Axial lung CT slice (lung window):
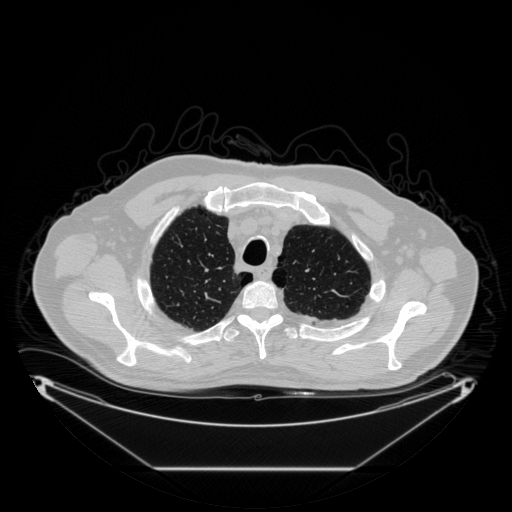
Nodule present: no